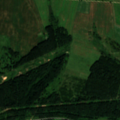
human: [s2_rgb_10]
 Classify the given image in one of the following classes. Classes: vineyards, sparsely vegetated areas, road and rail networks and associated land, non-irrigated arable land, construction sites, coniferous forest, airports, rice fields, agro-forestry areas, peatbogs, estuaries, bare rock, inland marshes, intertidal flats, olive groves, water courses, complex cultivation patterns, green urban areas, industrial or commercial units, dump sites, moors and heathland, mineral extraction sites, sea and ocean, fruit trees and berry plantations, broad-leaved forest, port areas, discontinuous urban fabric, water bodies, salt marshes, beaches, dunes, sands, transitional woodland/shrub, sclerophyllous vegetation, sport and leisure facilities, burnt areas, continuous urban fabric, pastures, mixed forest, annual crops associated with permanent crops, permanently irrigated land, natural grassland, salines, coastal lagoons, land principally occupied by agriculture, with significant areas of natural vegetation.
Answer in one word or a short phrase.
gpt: non-irrigated arable land, pastures, land principally occupied by agriculture, with significant areas of natural vegetation, mixed forest